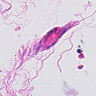
Metastatic tissue present: no